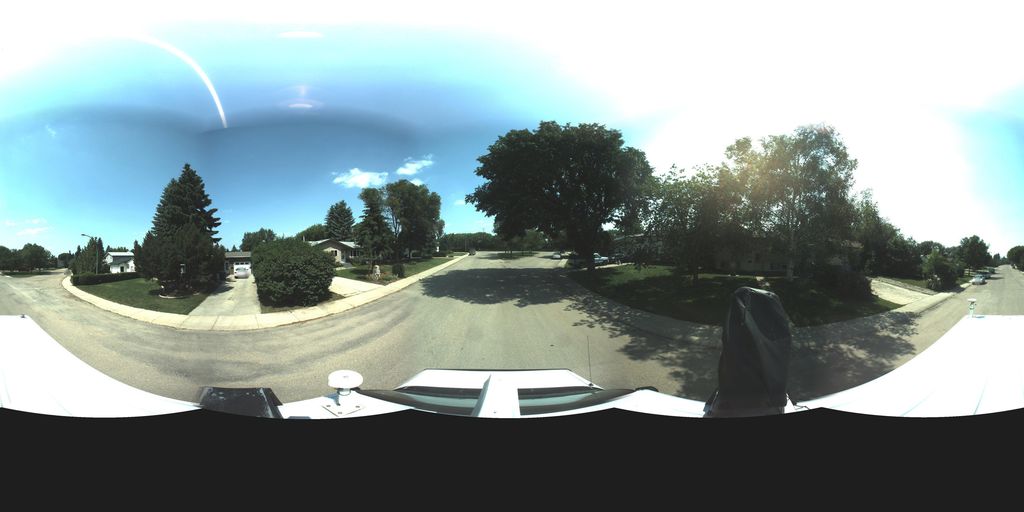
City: saskatoon